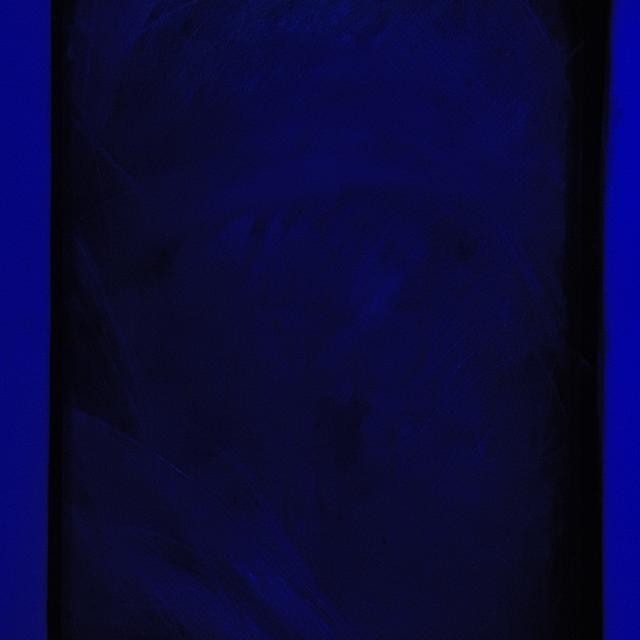
Healthy canine skin — no visible lesions, inflammation, or abnormalities. The skin and coat appear normal.